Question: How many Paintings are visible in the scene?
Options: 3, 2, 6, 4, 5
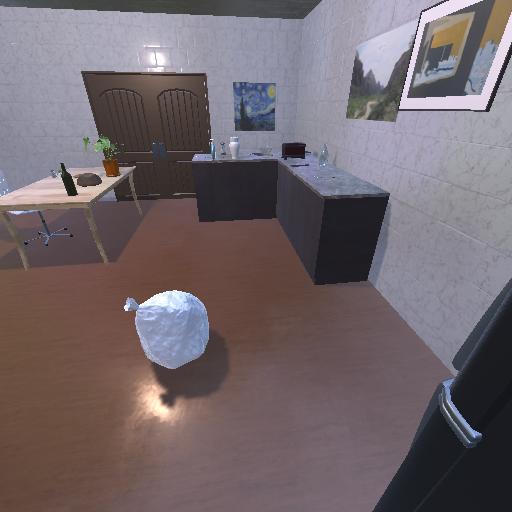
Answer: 3